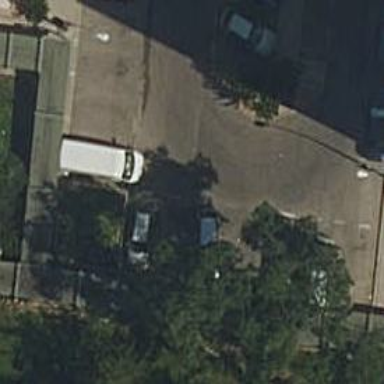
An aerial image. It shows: Parking aisle designated as service road.